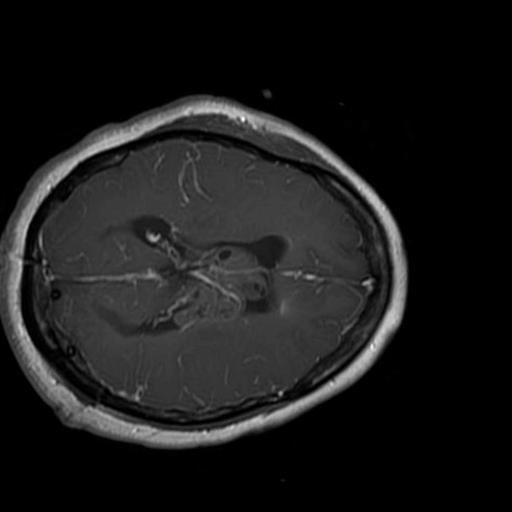
Label: brain_glioma